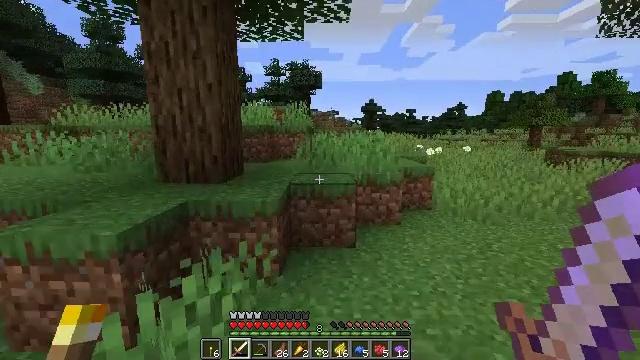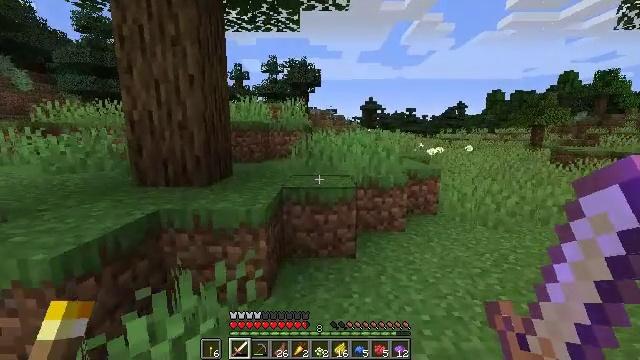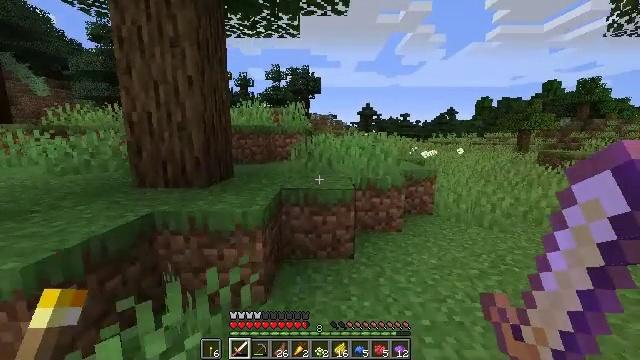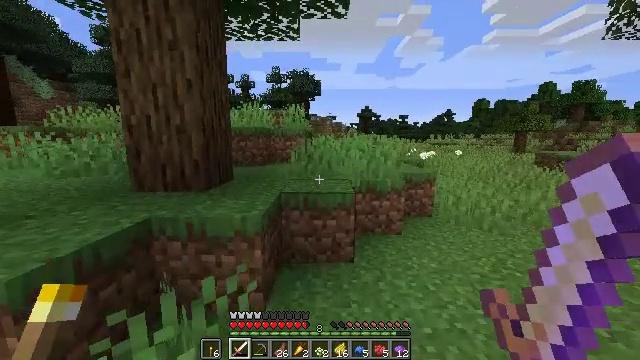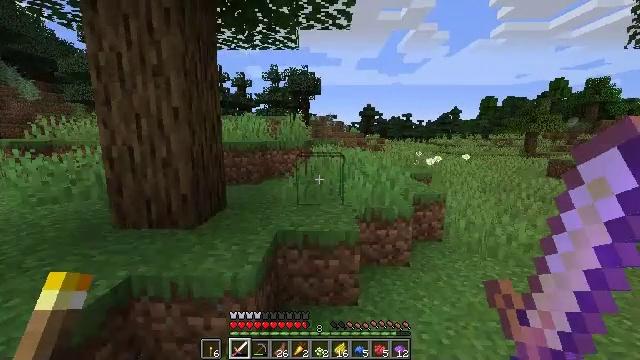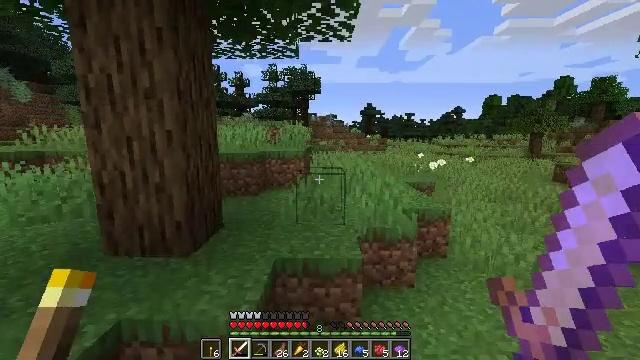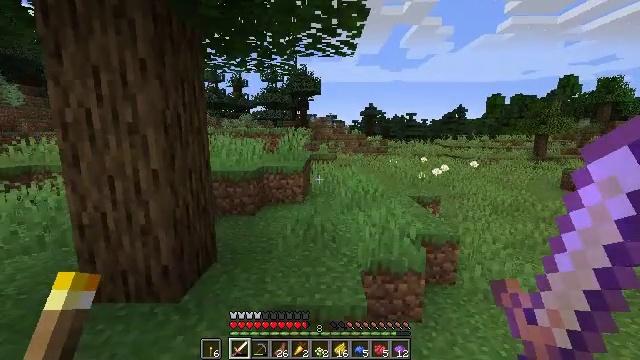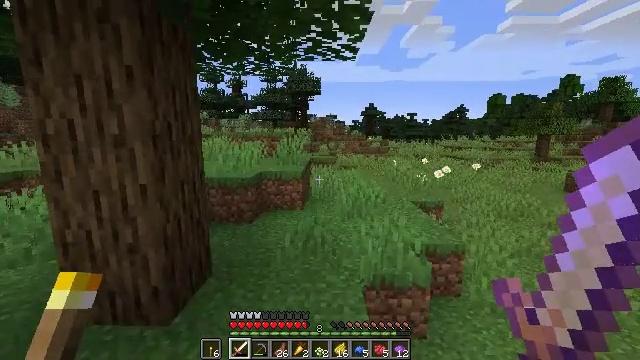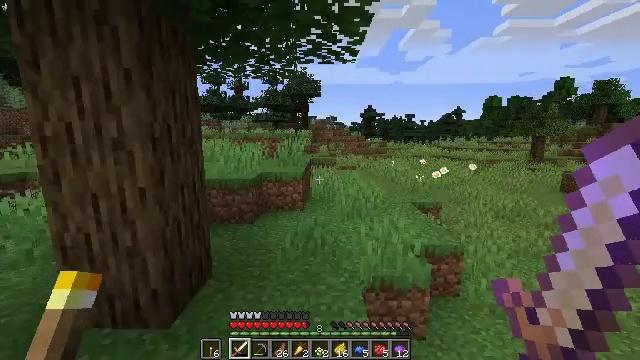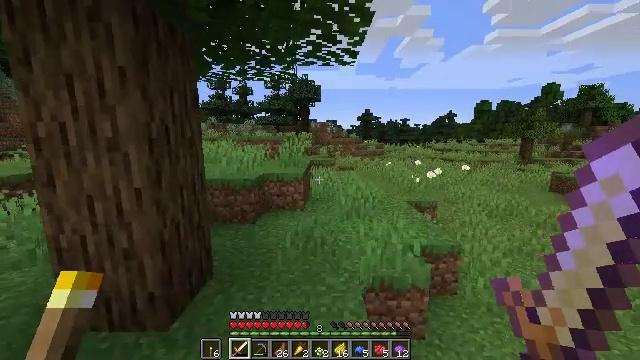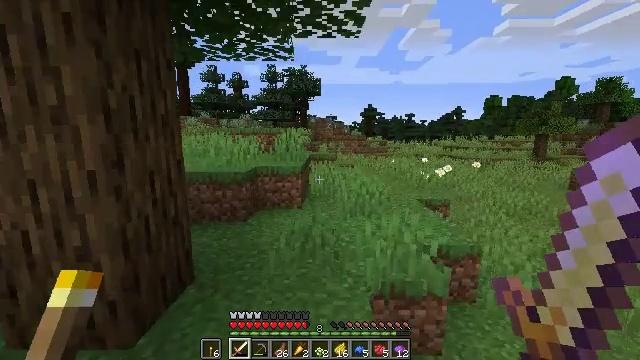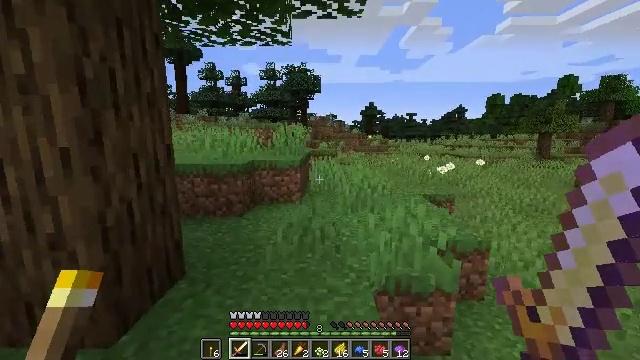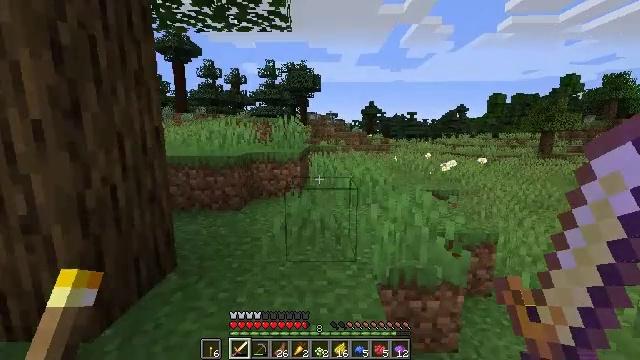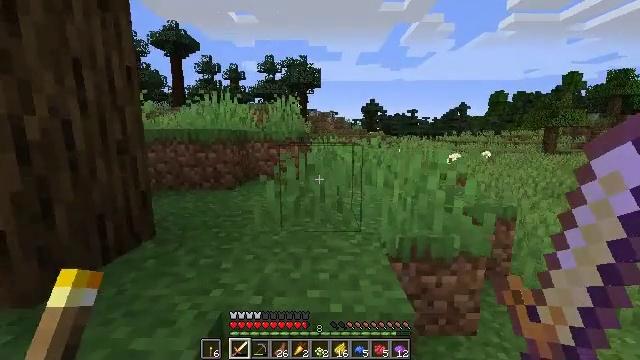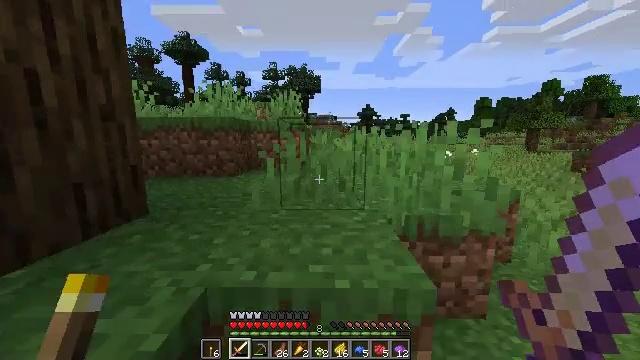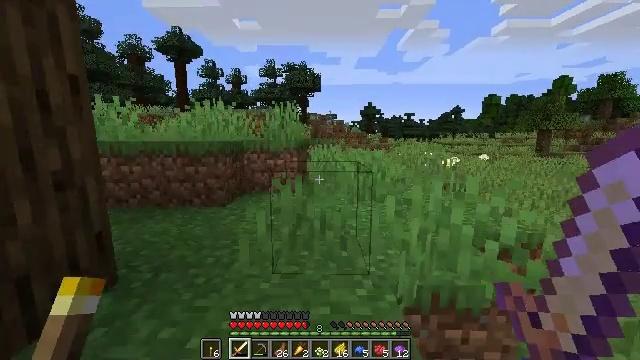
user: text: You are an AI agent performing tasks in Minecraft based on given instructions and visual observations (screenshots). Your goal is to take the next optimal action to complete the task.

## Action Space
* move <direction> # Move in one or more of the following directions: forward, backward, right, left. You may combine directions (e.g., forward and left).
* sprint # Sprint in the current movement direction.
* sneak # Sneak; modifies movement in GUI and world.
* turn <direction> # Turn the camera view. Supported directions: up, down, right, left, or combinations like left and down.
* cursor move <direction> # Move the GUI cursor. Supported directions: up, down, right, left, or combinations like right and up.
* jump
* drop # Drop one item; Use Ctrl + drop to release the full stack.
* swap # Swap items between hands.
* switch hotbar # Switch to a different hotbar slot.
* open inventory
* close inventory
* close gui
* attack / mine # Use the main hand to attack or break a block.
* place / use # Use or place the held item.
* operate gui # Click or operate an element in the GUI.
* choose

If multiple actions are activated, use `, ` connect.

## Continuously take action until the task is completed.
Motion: motion action
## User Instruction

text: Harvest the oxeye daisy.
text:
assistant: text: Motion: move forward
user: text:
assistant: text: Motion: move forward
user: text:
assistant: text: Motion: move forward, jump
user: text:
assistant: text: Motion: move forward, jump
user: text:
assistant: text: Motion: move forward, jump
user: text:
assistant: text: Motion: move forward, jump
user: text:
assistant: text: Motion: move forward, jump
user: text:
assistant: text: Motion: move forward, jump
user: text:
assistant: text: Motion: move forward
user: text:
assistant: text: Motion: move forward, jump
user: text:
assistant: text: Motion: move forward, jump
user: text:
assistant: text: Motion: move forward, jump
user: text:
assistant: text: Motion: move forward, jump
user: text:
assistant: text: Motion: move forward, jump
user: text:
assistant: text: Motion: move forward, jump
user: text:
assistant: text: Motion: move forward, jump
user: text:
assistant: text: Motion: move forward, jump
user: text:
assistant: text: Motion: move forward, jump
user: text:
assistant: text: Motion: move forward, turn right
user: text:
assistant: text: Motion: turn right and down
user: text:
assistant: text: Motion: turn right and down
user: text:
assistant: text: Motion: turn right and down
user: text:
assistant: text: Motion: move forward, turn right
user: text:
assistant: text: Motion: move forward, turn right
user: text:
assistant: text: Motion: turn right
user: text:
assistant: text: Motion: move forward, turn right
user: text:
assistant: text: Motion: move forward
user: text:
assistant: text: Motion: move forward
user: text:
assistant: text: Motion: move forward
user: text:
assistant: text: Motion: move forward